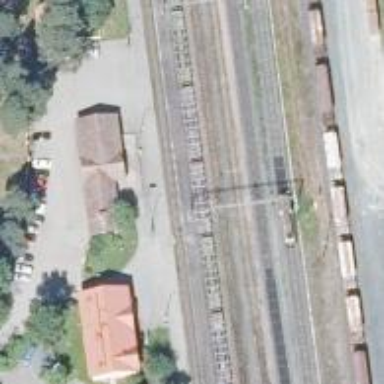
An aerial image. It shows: Railway track with continuous electrified contact line.